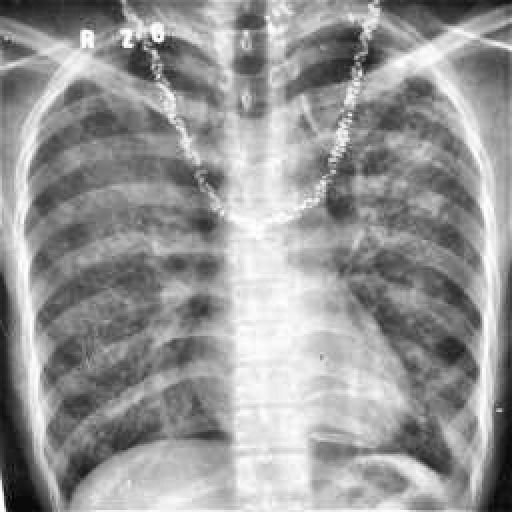
Finding: TUBERCULOSIS